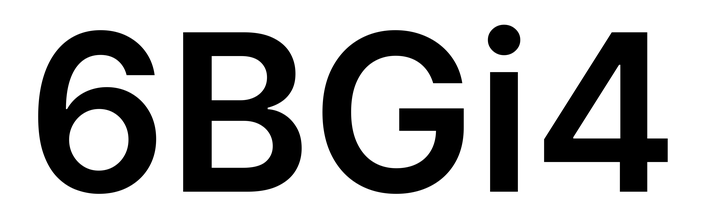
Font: Inter_SemiBold